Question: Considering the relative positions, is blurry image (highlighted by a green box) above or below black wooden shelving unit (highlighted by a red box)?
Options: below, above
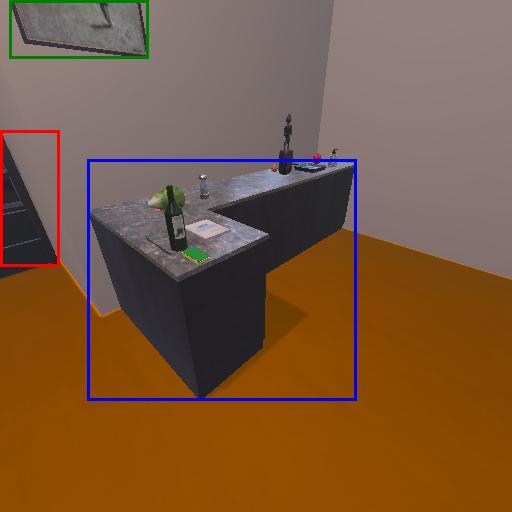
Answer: below